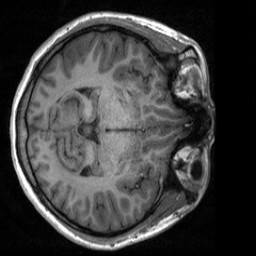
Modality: T1w
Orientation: axial
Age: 19
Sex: female
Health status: healthy
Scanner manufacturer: siemens
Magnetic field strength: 3 T
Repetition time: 2 s
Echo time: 0.00232 s